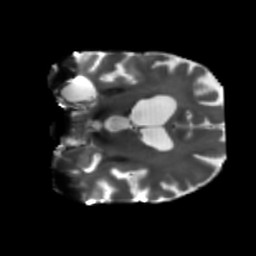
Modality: T2w
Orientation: coronal
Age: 75
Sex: male
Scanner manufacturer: siemens
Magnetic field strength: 3 T
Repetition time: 5.47 s
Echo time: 0.0854 s